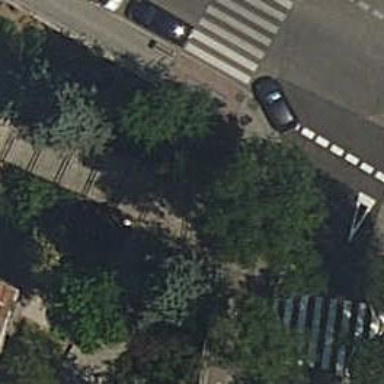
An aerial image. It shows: Set of steps made of paving stones.